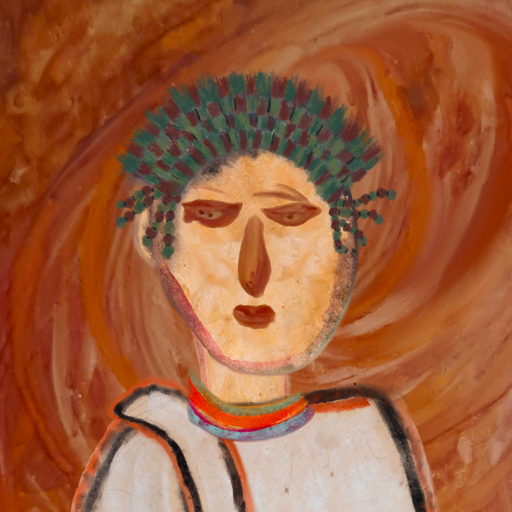
Background: Pious_Lady, Head And Neck Front: Childish, Face Front: Pious_Lady, Bust: Roy_Bahadur, Hair Front: Blank, Head Accessory: After_Raid_Crown, Second Necklace: Blank, Necklace: Sisters, Baby: Blank